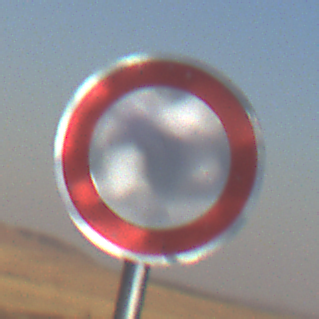
Verkehrszeichen: VerbotFahrzeugeAllerArt
Umgebung: Outdoor, Nature
Tageszeit: MorningAfternoon
Wetter: Clear
Licht: Natural
Jahreszeit: NotSpecified
Kontrast: HighContrast